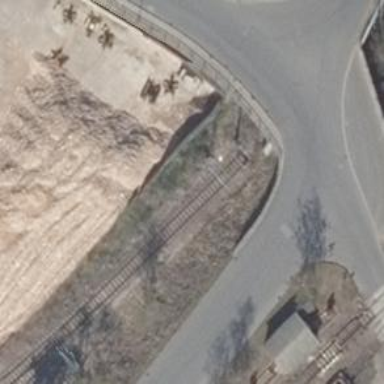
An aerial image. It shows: Railway yard.